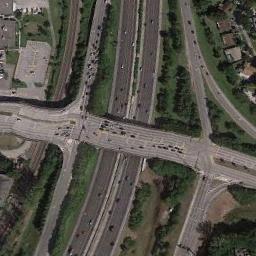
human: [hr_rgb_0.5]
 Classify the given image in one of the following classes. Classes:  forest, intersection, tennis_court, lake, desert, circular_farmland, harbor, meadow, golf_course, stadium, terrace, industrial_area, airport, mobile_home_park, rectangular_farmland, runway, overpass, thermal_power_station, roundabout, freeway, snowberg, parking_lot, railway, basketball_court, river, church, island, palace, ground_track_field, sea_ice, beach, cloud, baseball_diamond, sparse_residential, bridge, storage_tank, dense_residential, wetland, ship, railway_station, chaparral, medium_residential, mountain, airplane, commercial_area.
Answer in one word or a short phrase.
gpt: overpass